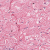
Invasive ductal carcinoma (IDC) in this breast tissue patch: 0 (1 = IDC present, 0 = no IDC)